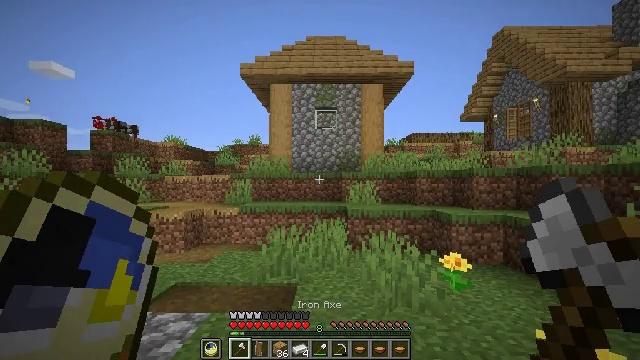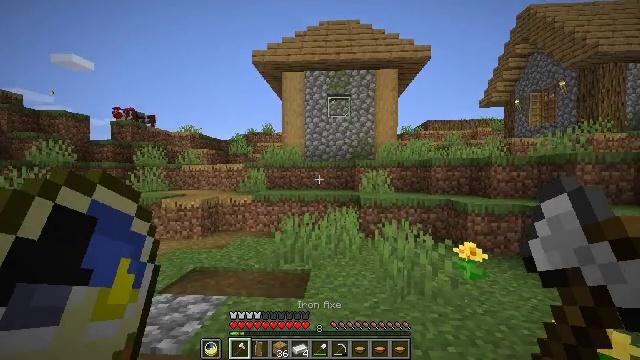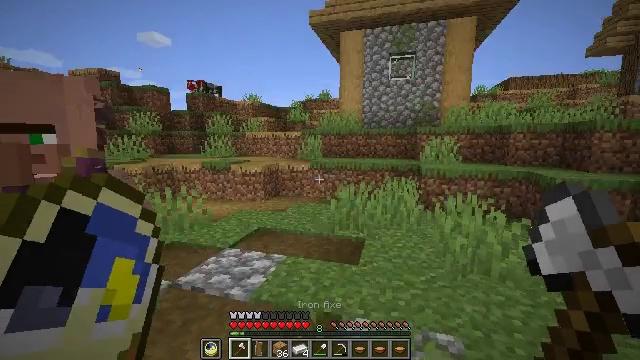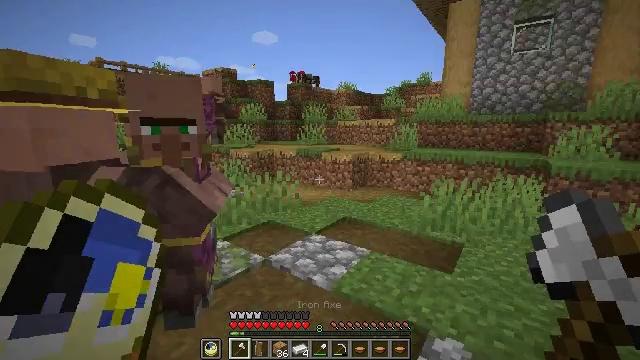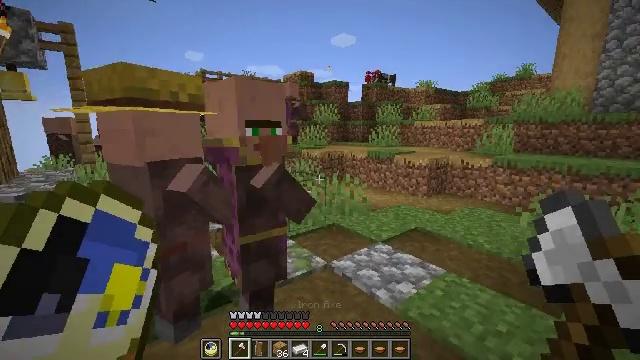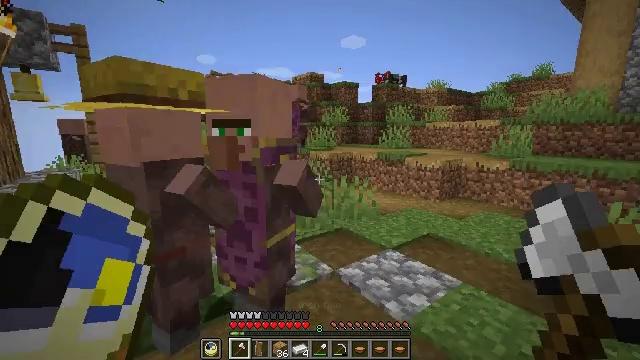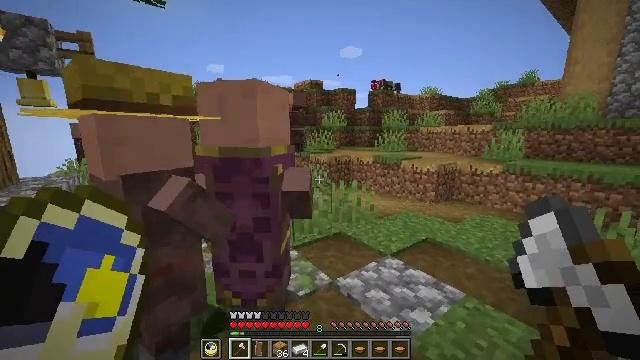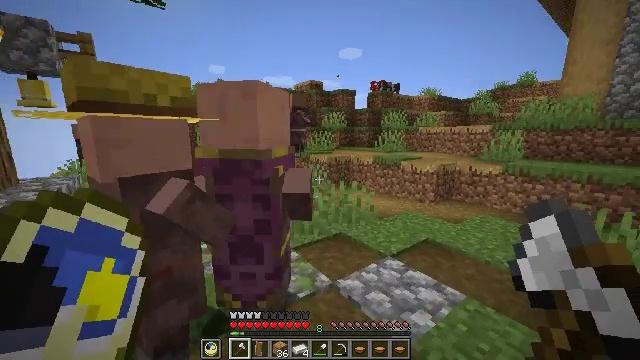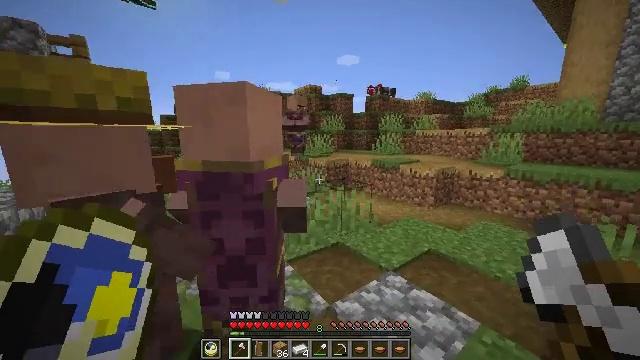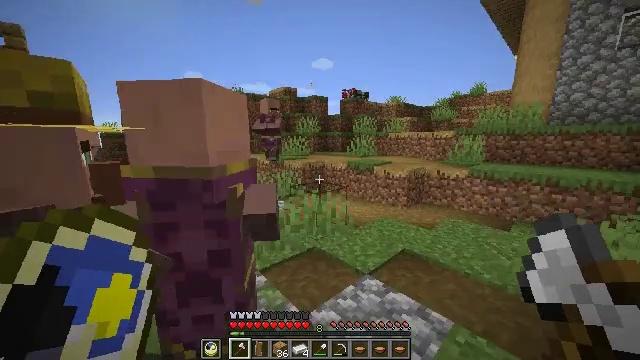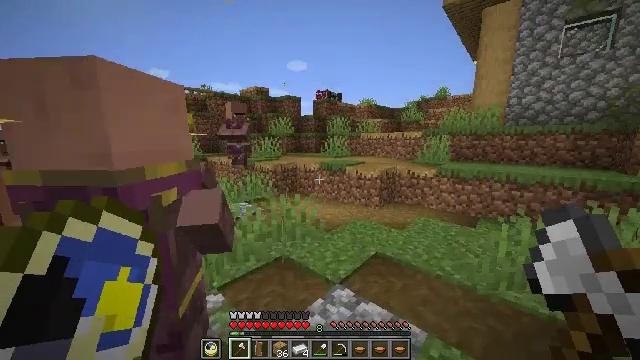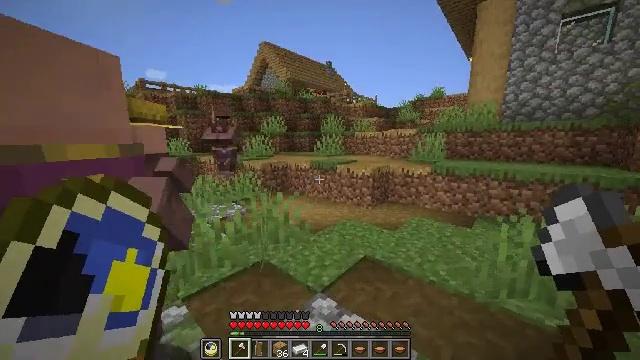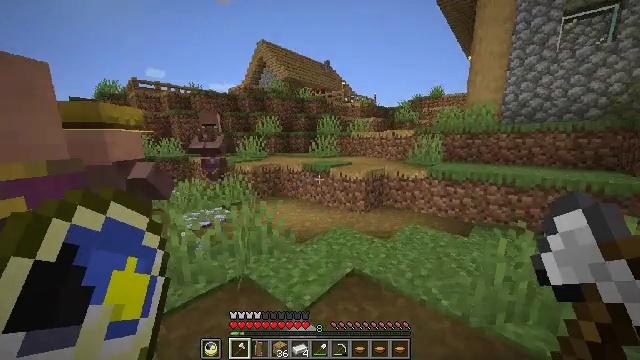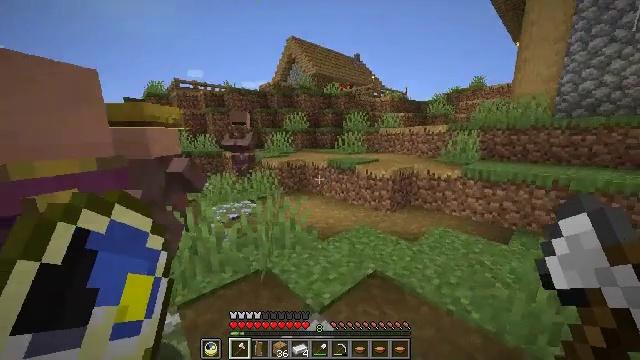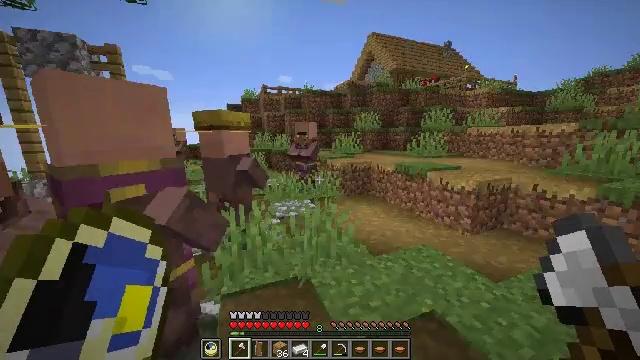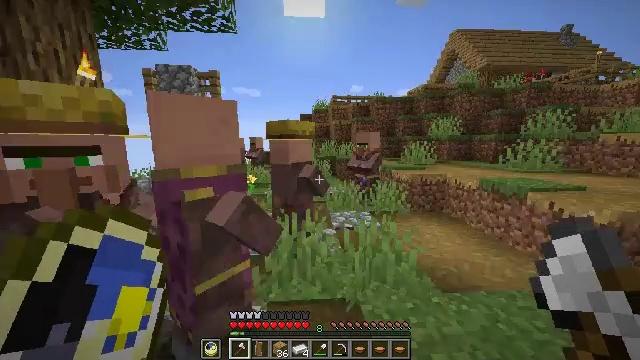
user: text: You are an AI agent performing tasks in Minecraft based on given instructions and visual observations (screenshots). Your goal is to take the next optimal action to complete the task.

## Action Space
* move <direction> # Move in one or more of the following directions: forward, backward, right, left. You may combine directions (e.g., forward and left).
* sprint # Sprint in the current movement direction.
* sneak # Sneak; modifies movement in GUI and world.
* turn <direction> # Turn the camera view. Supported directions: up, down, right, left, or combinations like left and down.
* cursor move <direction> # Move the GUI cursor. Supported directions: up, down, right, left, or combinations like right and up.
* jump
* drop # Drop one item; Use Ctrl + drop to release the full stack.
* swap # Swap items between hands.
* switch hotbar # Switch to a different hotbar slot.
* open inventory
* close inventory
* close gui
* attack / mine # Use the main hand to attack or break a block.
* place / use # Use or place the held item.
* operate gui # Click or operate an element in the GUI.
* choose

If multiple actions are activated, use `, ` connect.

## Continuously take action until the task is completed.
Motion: motion action
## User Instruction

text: Gather the yellow bed by attacking it.
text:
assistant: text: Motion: turn left and down
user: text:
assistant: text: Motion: move forward, turn left and down
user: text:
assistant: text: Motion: move forward, turn left and down
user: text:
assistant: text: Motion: move forward, turn left
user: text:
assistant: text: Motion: move forward, sprint, turn left
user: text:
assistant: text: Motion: move forward, sprint
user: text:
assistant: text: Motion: move forward, sprint
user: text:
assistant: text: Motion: move forward and move right, sprint
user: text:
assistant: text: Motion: move forward and move right, sprint, turn right
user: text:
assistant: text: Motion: move forward and move right, sprint, turn right
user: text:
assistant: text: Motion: move forward and move right, sprint
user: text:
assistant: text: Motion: move forward and move right, sprint
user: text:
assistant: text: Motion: move forward and move right, sprint, turn left and down
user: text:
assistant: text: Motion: move forward, sprint, turn left
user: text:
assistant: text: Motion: move forward, sprint, turn left and up
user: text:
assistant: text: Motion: move forward, sprint, turn right and up
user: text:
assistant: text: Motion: move forward, sprint
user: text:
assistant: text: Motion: move forward and move right, sprint
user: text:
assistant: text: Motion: move forward and move right, sprint
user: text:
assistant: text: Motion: move forward and move right, sprint
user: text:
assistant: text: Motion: move forward and move right, sprint, turn left
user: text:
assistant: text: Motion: move forward and move right, sprint
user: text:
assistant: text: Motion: move forward and move right, sprint, turn left and down
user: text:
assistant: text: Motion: move forward and move right, sprint, turn left and down
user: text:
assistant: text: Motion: move forward and move right, sprint, turn left and down
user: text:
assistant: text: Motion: move forward and move right, turn left and down
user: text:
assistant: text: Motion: move forward and move right, turn left
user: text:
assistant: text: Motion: move right, turn left
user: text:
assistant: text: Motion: move right, turn up
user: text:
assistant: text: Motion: move right